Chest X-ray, AP view. Patient: 27 years old, sex M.
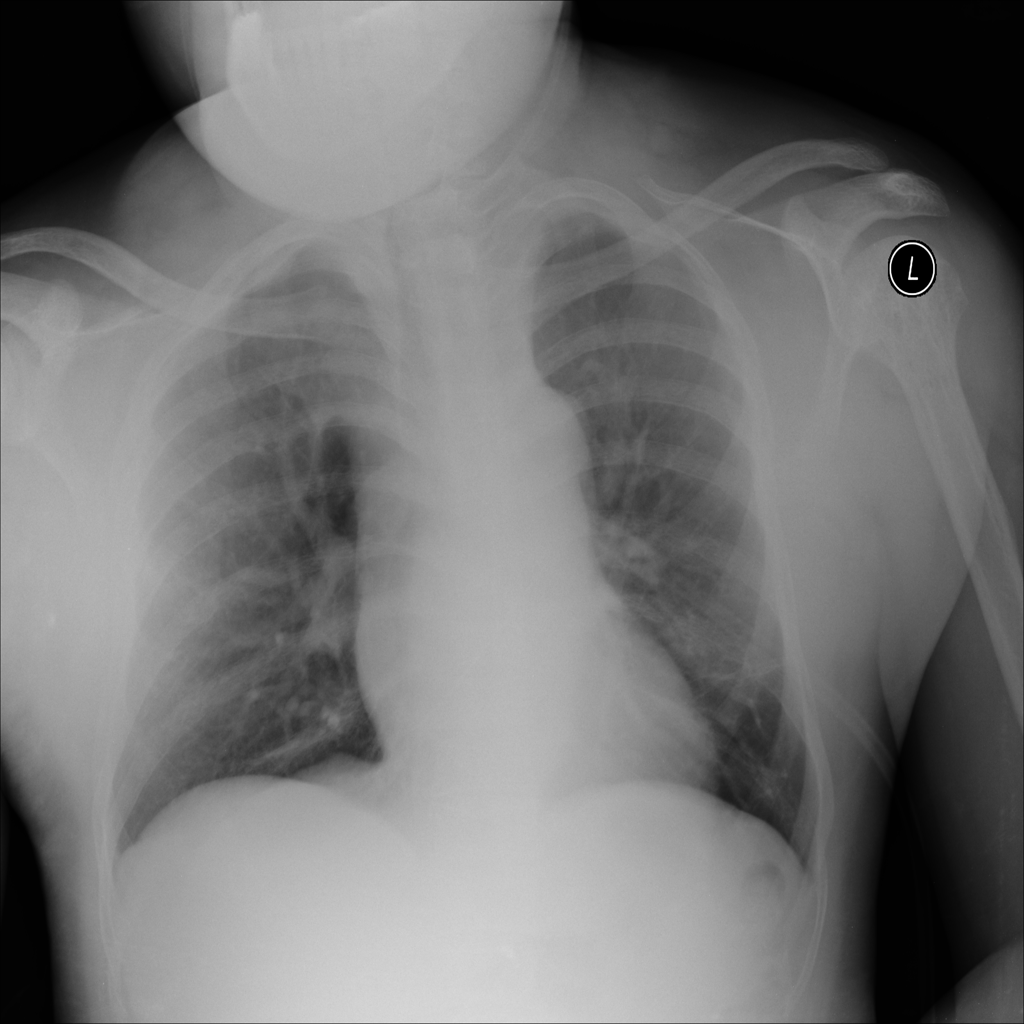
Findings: No Finding